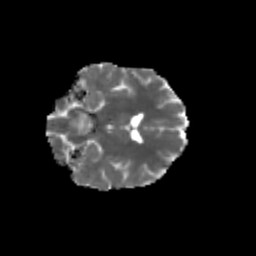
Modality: MD
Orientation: coronal
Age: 28
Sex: female
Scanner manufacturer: siemens
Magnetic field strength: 3 T
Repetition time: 3.5 s
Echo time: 0.113 s